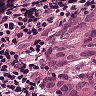
Metastatic tissue present: yes